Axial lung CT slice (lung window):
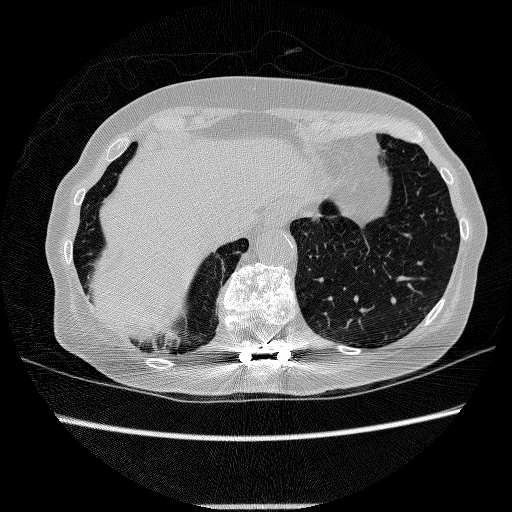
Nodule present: no